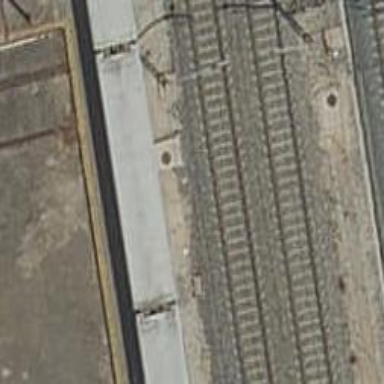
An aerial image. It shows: Rail yard with electrified contact lines for the trains.